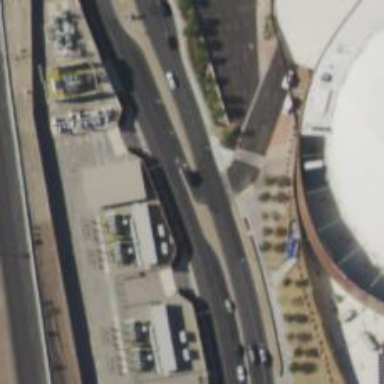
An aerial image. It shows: Secondary link road with asphalt surface.